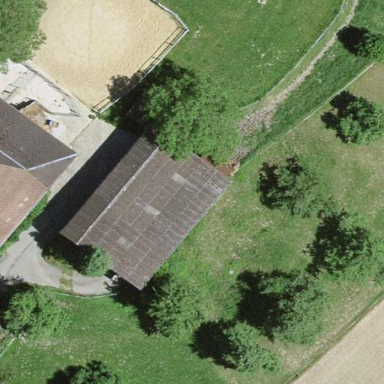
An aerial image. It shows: Shed.